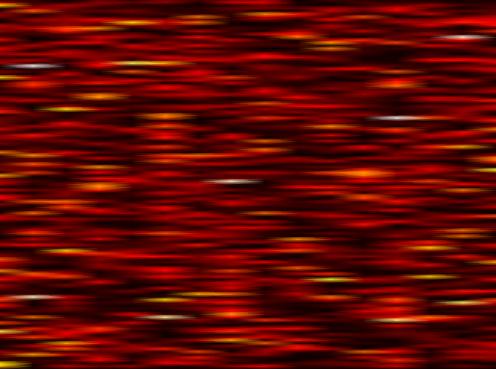
Label: FBMC